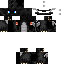
A male skeleton skin with dark skin, wearing brown helmet dressed in a black armor chest and black pants, featuring a closed mouth.